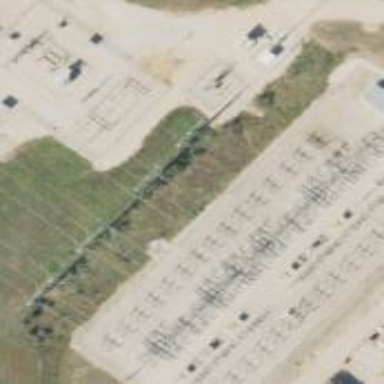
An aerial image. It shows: Power substation.